Question: I have already added a style
'''
<style name="myRatingBar" parent="@android:style/Widget.RatingBar">
<item name="android:minHeight">32dp</item>
<item name="android:maxHeight">32dp</item>
</style>
'''
However instead of scaled stars I'm receiving cropped stars:

Is there a way to change the size of the stars?
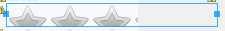
Answer: Android won't scale a rating bar icons. When you decrease the 'minHeight' and 'maxHeight' android will always crop the icons as shown on the picture. The workaround for it and seems to be the only one solution is to provide your own icons for stars with the desired dimensions and set the 'minHeight' and 'maxHeight' to the size of the icons.